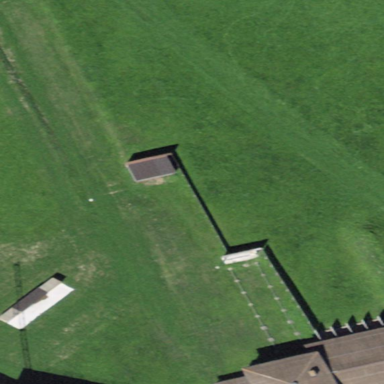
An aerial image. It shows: Shooting range located on pitch used for leisure land activities.